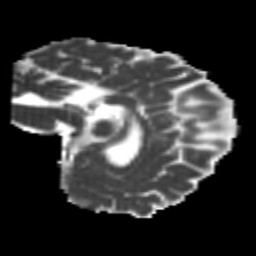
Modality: MD
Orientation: sagittal
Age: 24
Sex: female
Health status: healthy
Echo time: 0.074 s